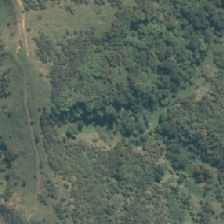
Land cover: manuka_kanuka